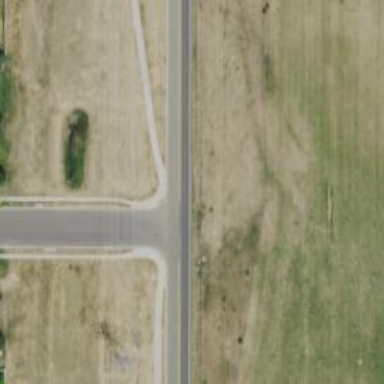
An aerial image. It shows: Stop road.